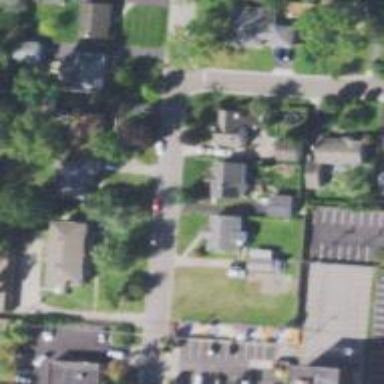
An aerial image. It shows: Residential driveway designated as service road.